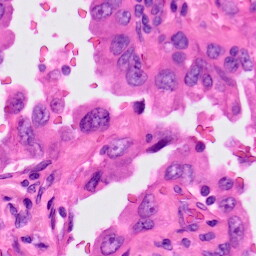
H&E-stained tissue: Lung